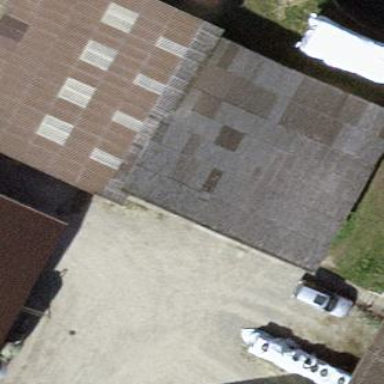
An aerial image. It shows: View of roof of building.